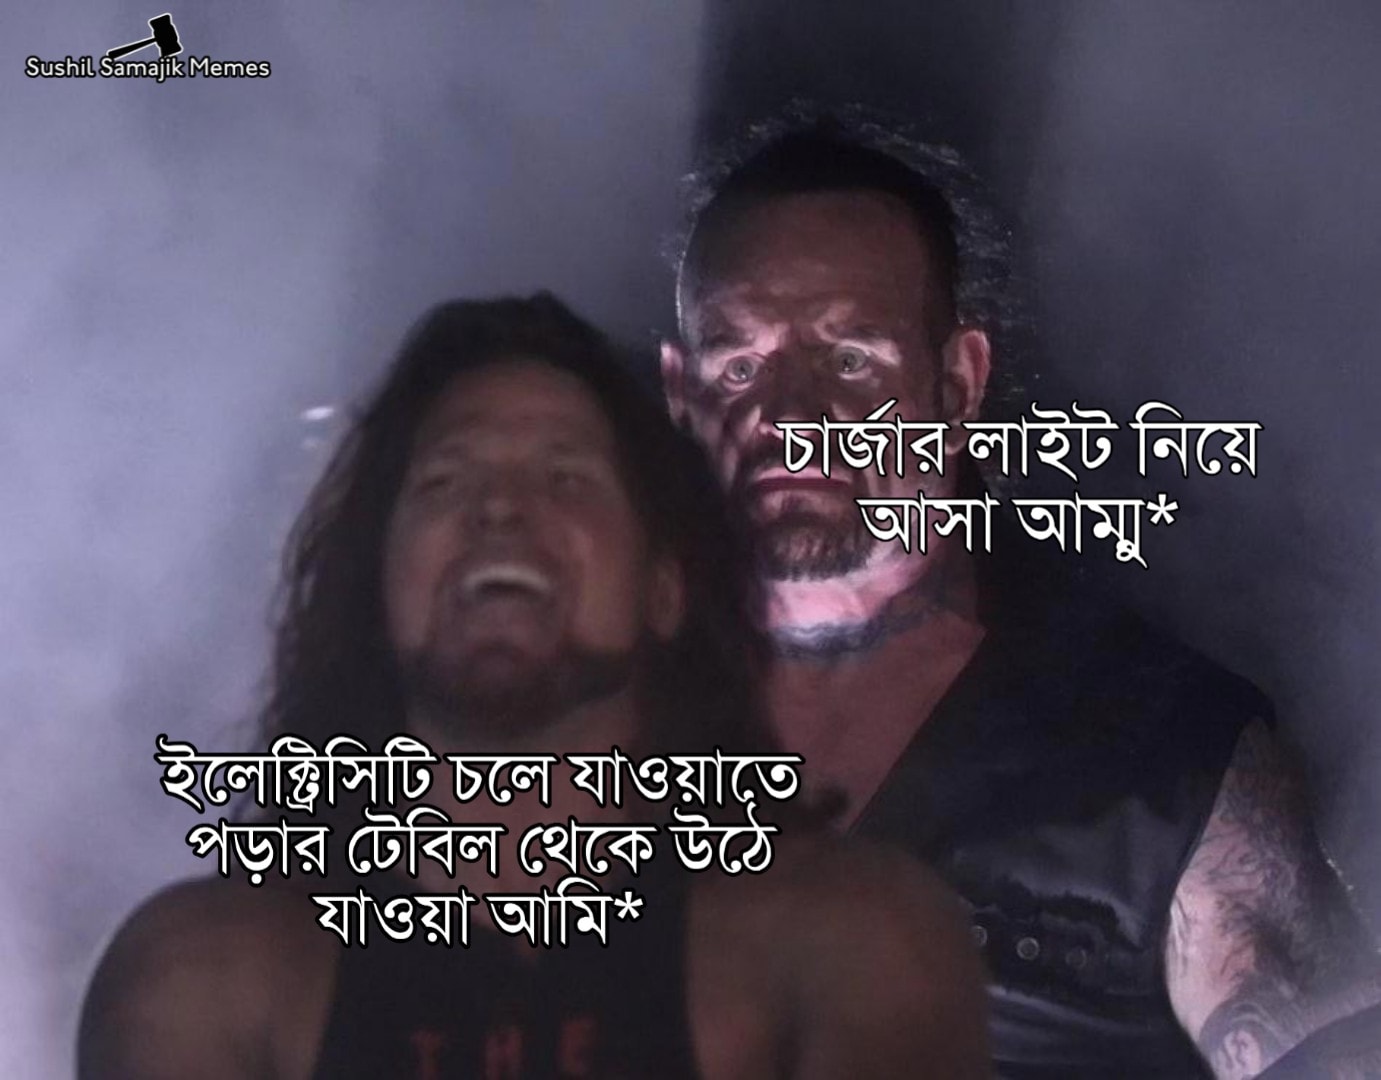
Caption: চার্জার লাইট নিয়ে আসা আম্মু*      ইলেক্ট্রিসিটি চলে যাওয়াতে পড়ার টেবিল থেকে উঠে যাওয়া আমি*
Label: non-hate